Question: I need to update the specification of a configuration parameter using Teamcity REST API.

Following the <URL> I tried a PUT request with the parameter value like:
'''
http://teamcity:80/httpAuth/app/rest/projects/TestProject/parameters/TestProjectParam
'''
But this updates the value of the parameter, however I need to udpate the specification of the parameter. I am using Teamcity 8.0.6
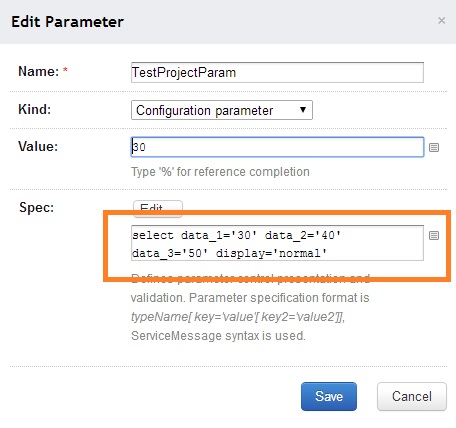
Answer: I have no way of validating if this works with TeamCity 8.0.6, but the following will create/update a parameter with spec in TeamCity 8.1.3.
'''
POST http://teamcity:80/httpAuth/app/rest/projects/TestProject/parameters/
'''
'''
Content-Type: application/xml
Authorization: YourToken
'''
'''
<property name="TestProjectParam" value="" own="true">
<type rawValue="select data_2='400' data_1='300' display='normal' data_3='500'" />
</property>
'''